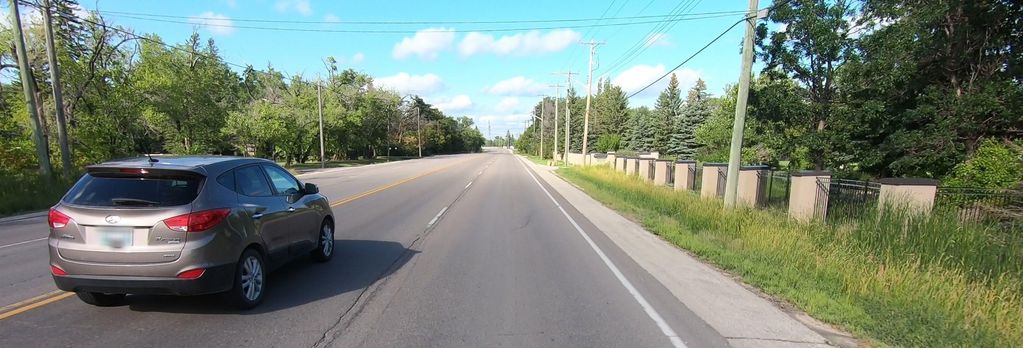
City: winnipeg